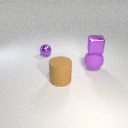
small purple metal cube above large purple rubber sphere